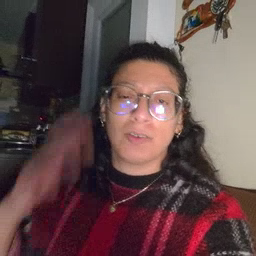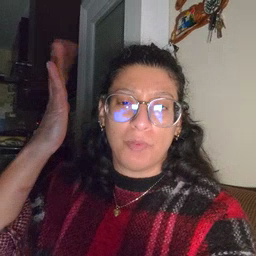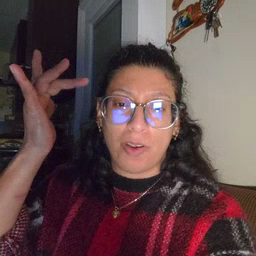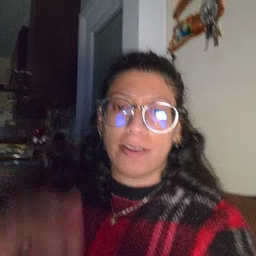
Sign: why